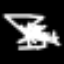
Label: squiggle